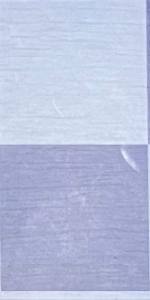
Label: Empty